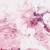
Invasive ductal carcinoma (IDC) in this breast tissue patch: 0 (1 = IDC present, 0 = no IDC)